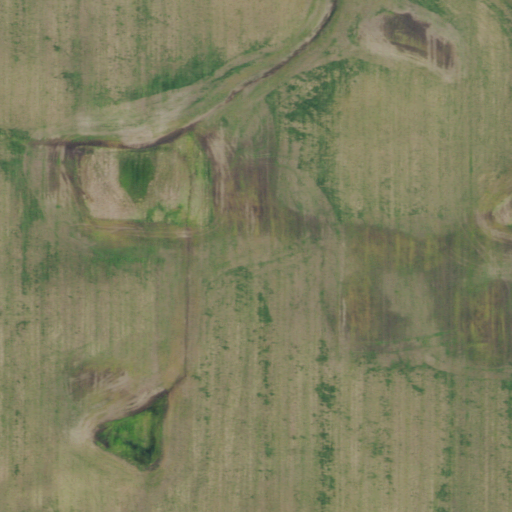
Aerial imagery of mountains in North Dakota named Coffin Buttes containing only cultivated crops